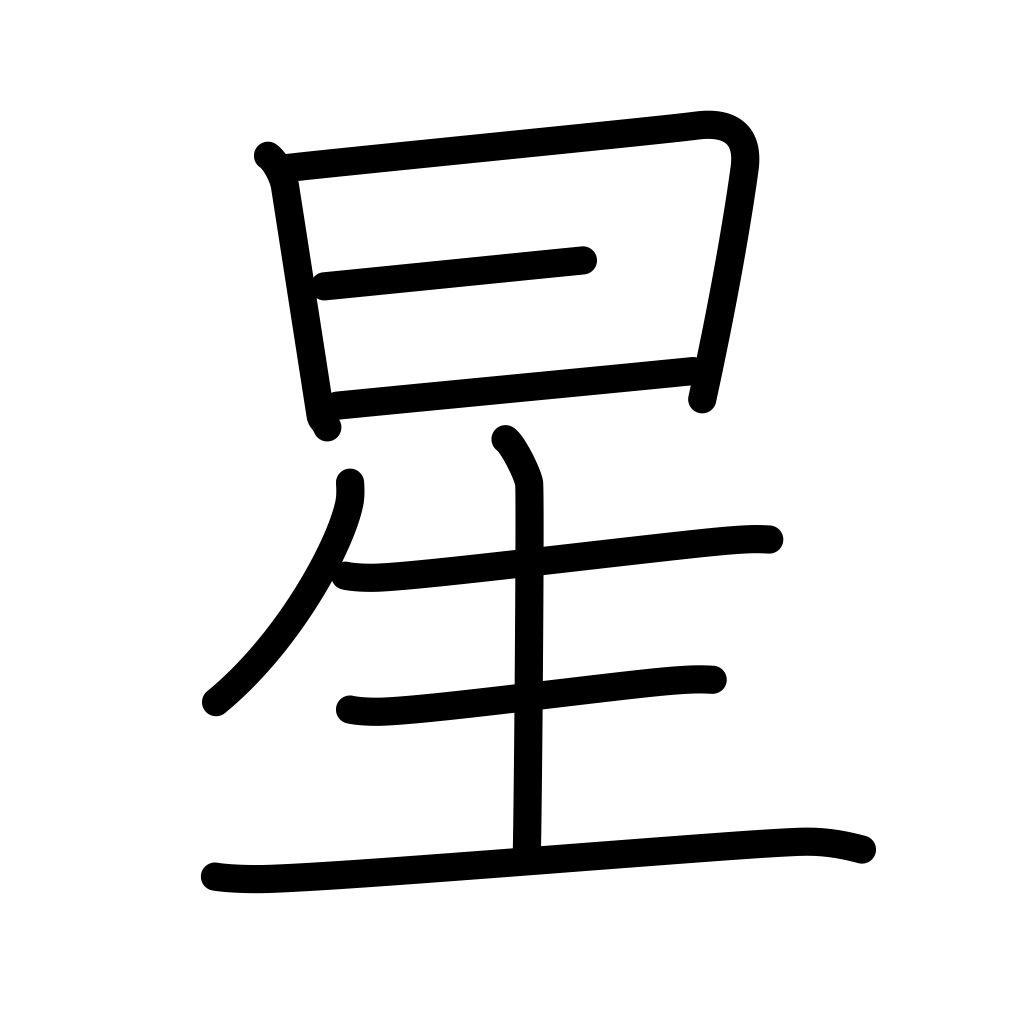
Meaning: star, spot, dot, mark